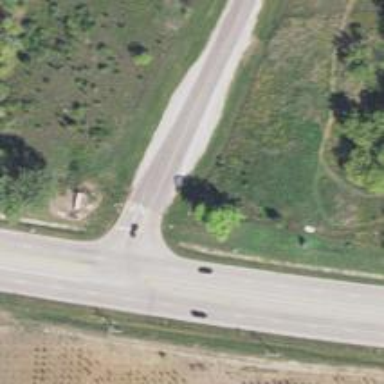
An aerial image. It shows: Road with stop sign.